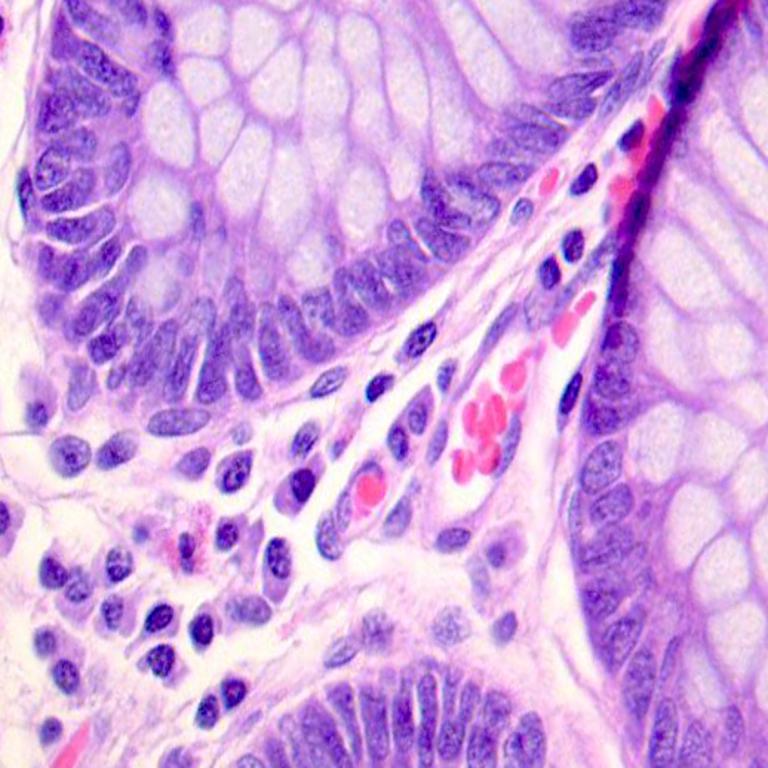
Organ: colon
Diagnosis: benign